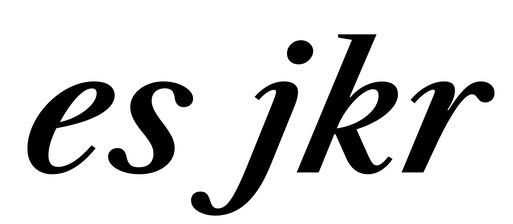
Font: LibreCaslonText-Italic_SemiBold_Italic